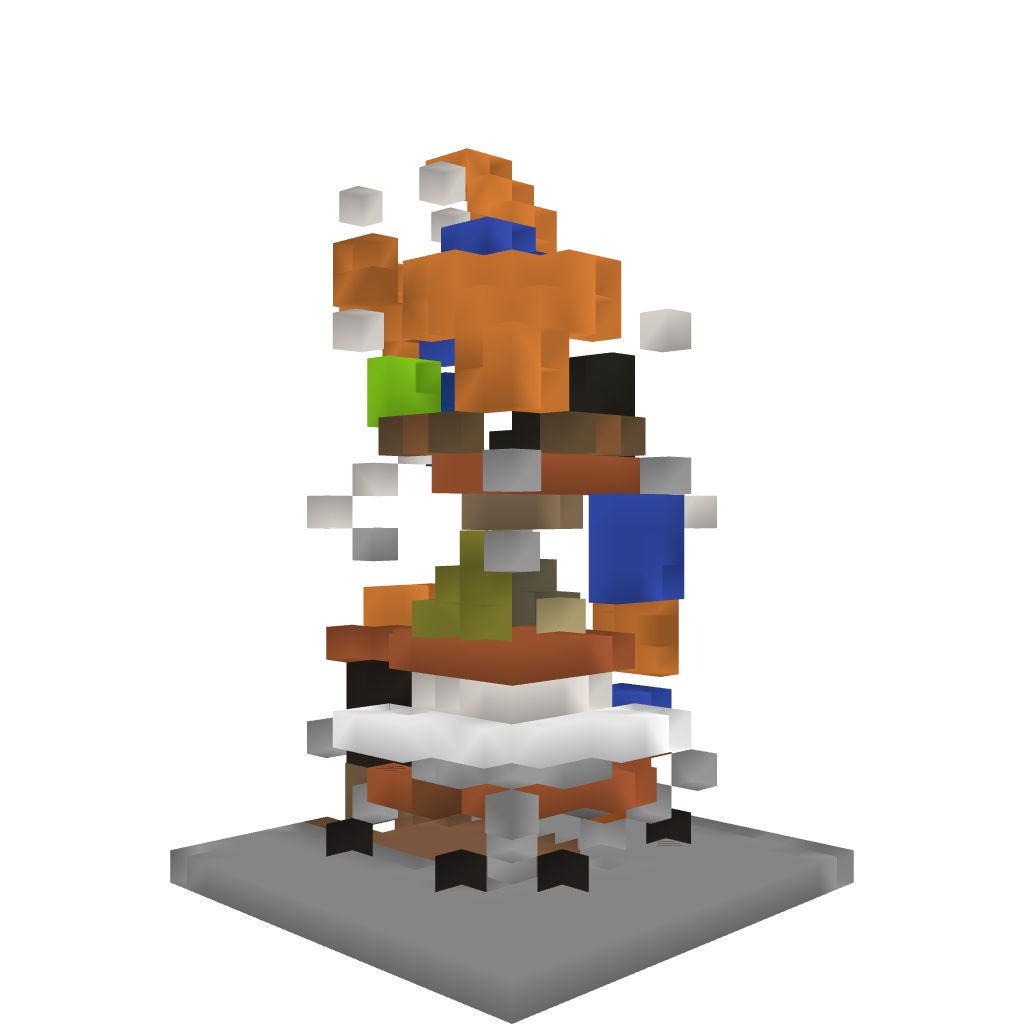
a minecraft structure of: Spheres